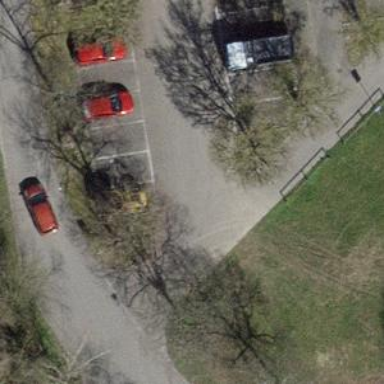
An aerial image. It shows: Asphalt parking aisle road.